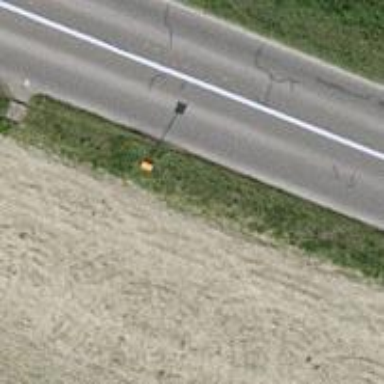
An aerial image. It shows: Pole supporting roof covering pipeline marker.